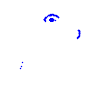
Particle: electron